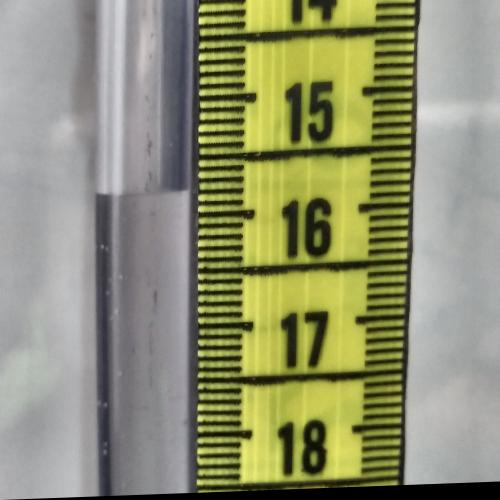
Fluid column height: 15.8 cm